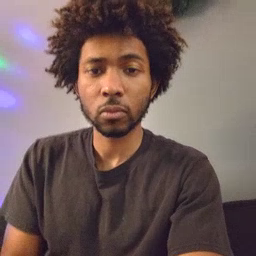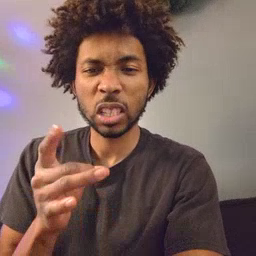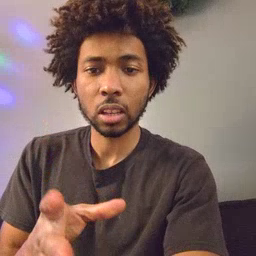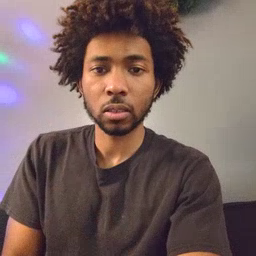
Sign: hate